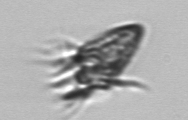
Label: Strombidium_tintinnodes